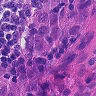
Metastatic tissue present: yes